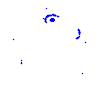
Particle: pion